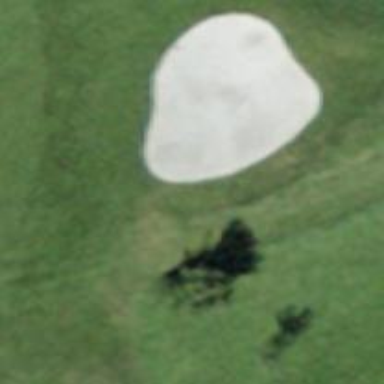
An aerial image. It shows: Golf bunker filled with sandy terrain.